Field crop: maize
Growth stage: 1
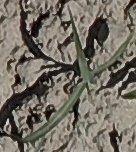
Species: sorghum